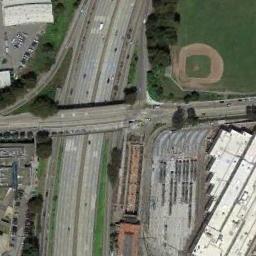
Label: baseball_diamond